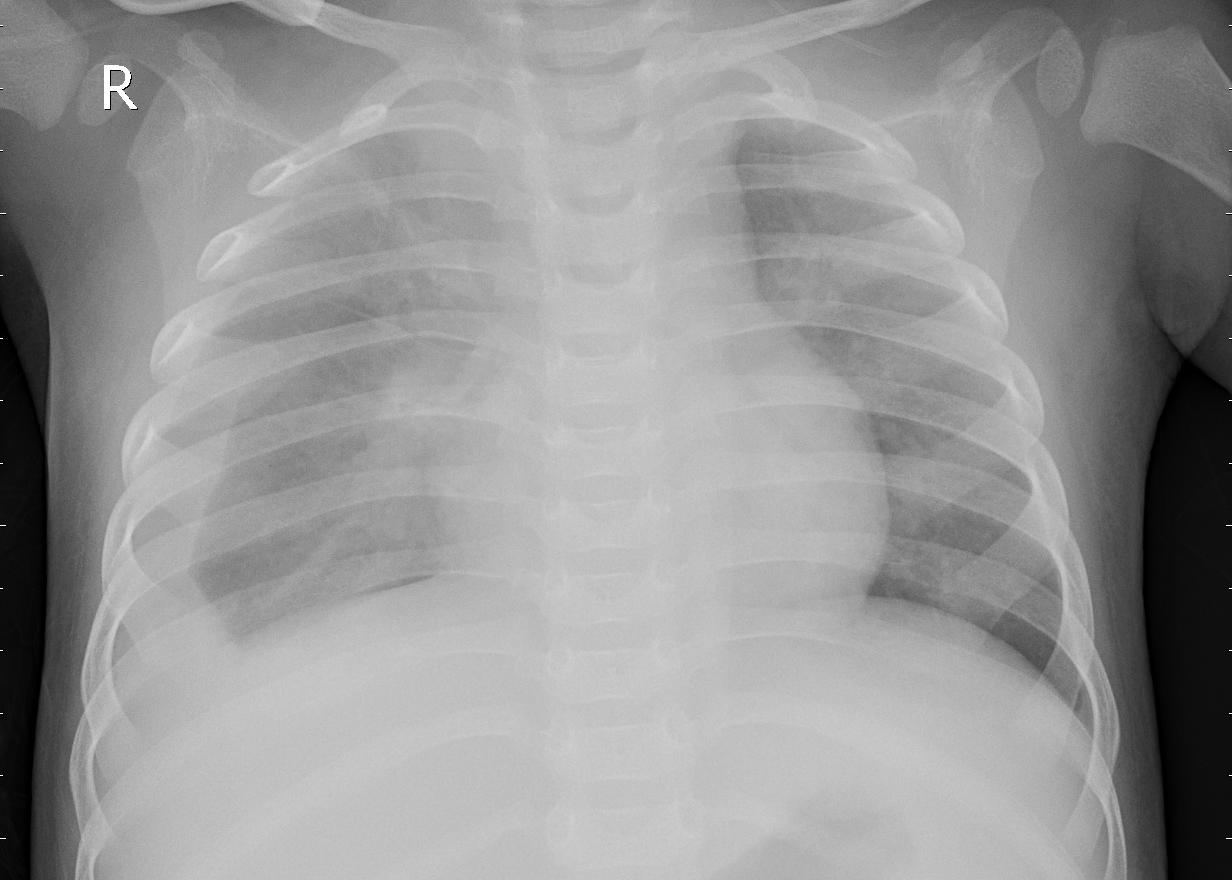
Diagnosis: PNEUMONIA